Question: I have a DB structure like the image below. In this case I am trying to determine how I can get all the related Panels when a user selects a Panel or Class. The key is the DAT_TestedDrugs, the related Panel must contain all the DAT_TestedDrugs for the selected Panel.
Example: user selects Panel A
Panel A has TestedDrugs B and C
Panel X & Y also contain Tested Drugs B and C
Therefore ther result should be Panel A, Panel X, and Panel Y
I am using C# and Entity Framework for this application

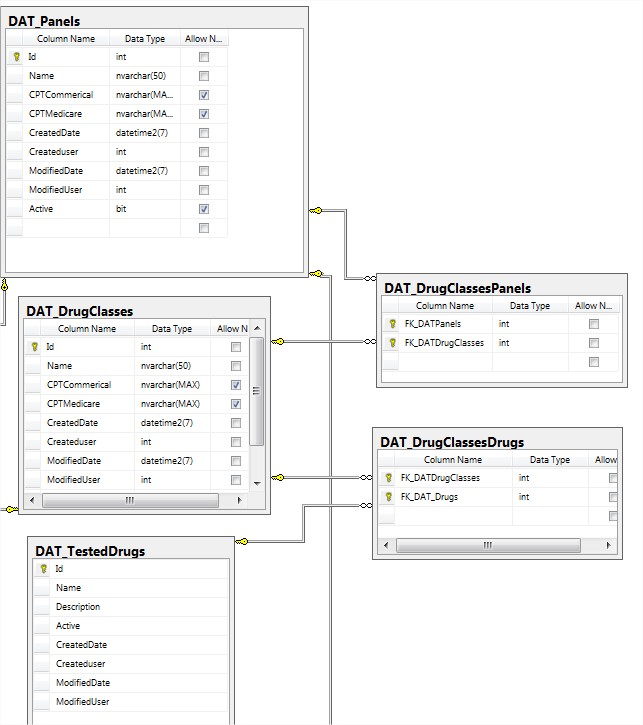
Answer: From the picture you seem to have something similar to the following classes that represent your data in c#:
'''
public class Panel
{
public int ID { get; set; }
public List<DrugClass> DrugClasses { get; set; }
}
public class DrugClass
{
public int ID { get; set; }
public List<TestedDrug> TestedDrugs { get; set; }
}
public class TestedDrug
{
public int ID { get; set; }
}
'''
where a Panel object has a list of DrugClass objects and each DrugClass object has a list of TestedDrug objects.
Then this method should give you the results that you need:
'''
public static List<Panel> GetPanelsWithSameTestedDrugs(List<Panel> panelList, Panel selectedPanel)
{
var testedDrugs = panelList
.Where(panel => panel == selectedPanel)
.SelectMany(panel => panel.Drugs)
.SelectMany(drugClass => drugClass.TestedDrugs)
.Distinct()
.OrderBy(testedDrug => testedDrug.ID);
var panels = panelList.Where(panel => panel.DrugClasses
.SelectMany(drugClass => drugClass.TestedDrugs)
.Distinct()
.OrderBy(testedDrug => testedDrug.ID)
.SequenceEqual(testedDrugs));
return panels.ToList();
}
'''
where 'paneList' is the list of panel that you are working on (probably the entire table but not necessary) and 'selectedPanel' is the user selected panel.
This should return a list of panels for which each panel has the same tested drugs as the 'selectedPanel'. The list includes 'selectedPanel' too (it can be removed at will).
Refactor to suit purpose...